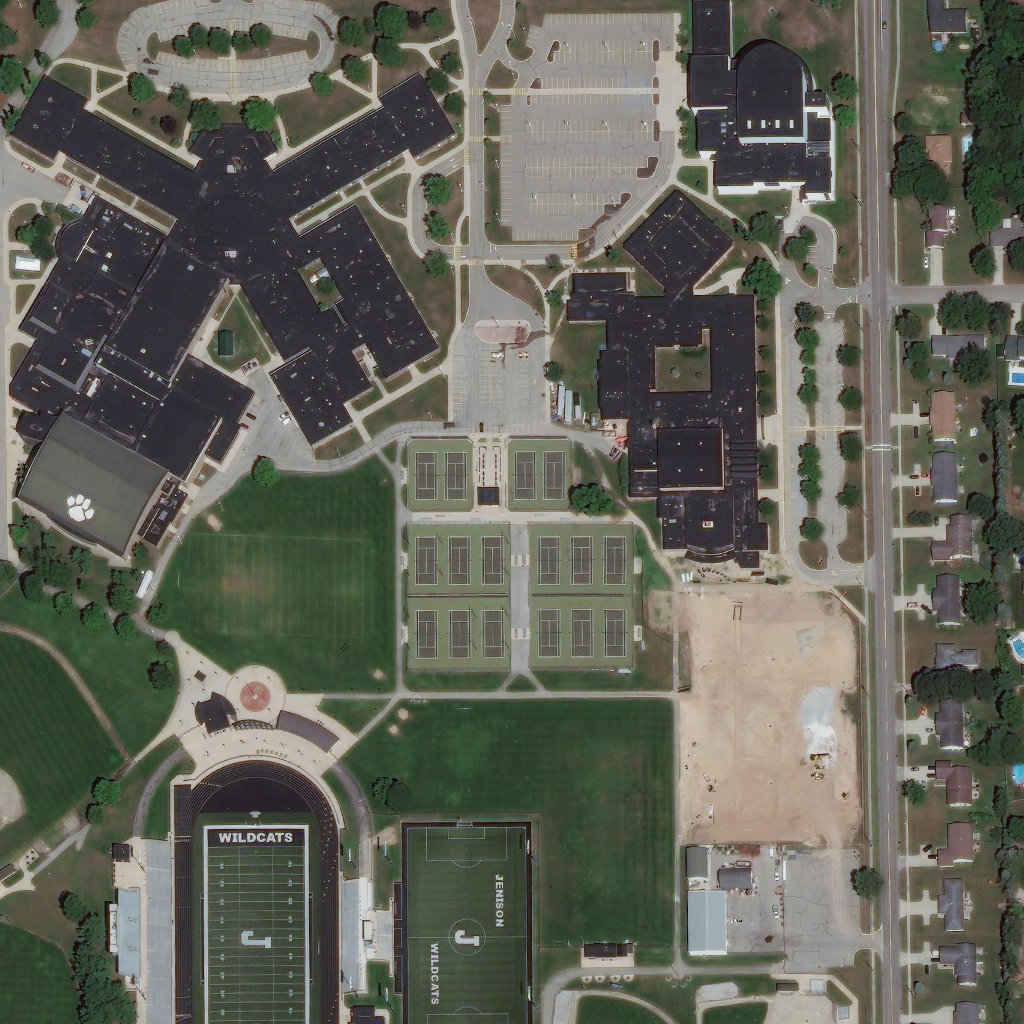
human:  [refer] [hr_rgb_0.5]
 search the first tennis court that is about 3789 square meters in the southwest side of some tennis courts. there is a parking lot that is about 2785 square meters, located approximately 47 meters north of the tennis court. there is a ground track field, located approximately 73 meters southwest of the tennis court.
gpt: <box>[[39, 50, 49, 65, 0]]</box>

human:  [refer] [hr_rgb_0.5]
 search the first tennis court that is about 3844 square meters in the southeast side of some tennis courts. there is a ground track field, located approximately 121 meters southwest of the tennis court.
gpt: <box>[[51, 50, 61, 65, 0]]</box>

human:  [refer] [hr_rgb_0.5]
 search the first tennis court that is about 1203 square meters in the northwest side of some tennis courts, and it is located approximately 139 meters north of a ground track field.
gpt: <box>[[39, 42, 46, 49, 0]]</box>